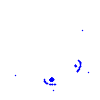
Particle: pion